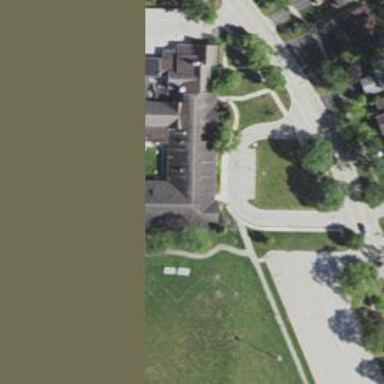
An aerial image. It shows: School.